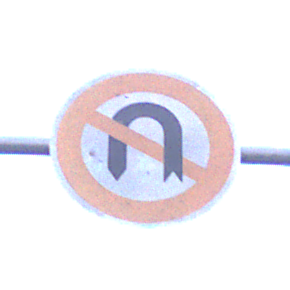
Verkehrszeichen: VerbotWenden
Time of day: SunriseSunset
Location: Outdoor (Urban)
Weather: Overcast
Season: NotSpecified
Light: Natural